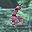
Label: 6